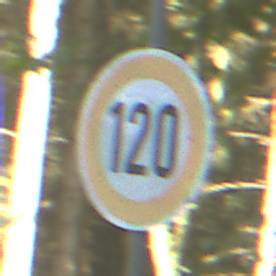
Verkehrszeichen: Geschwindigkeit120
Umgebung: Outdoor, Nature
Tageszeit: MorningAfternoon
Wetter: Clear
Licht: Natural
Jahreszeit: NotSpecified
Kontrast: LowContrast